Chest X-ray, AP view. Patient: 20 years old, sex M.
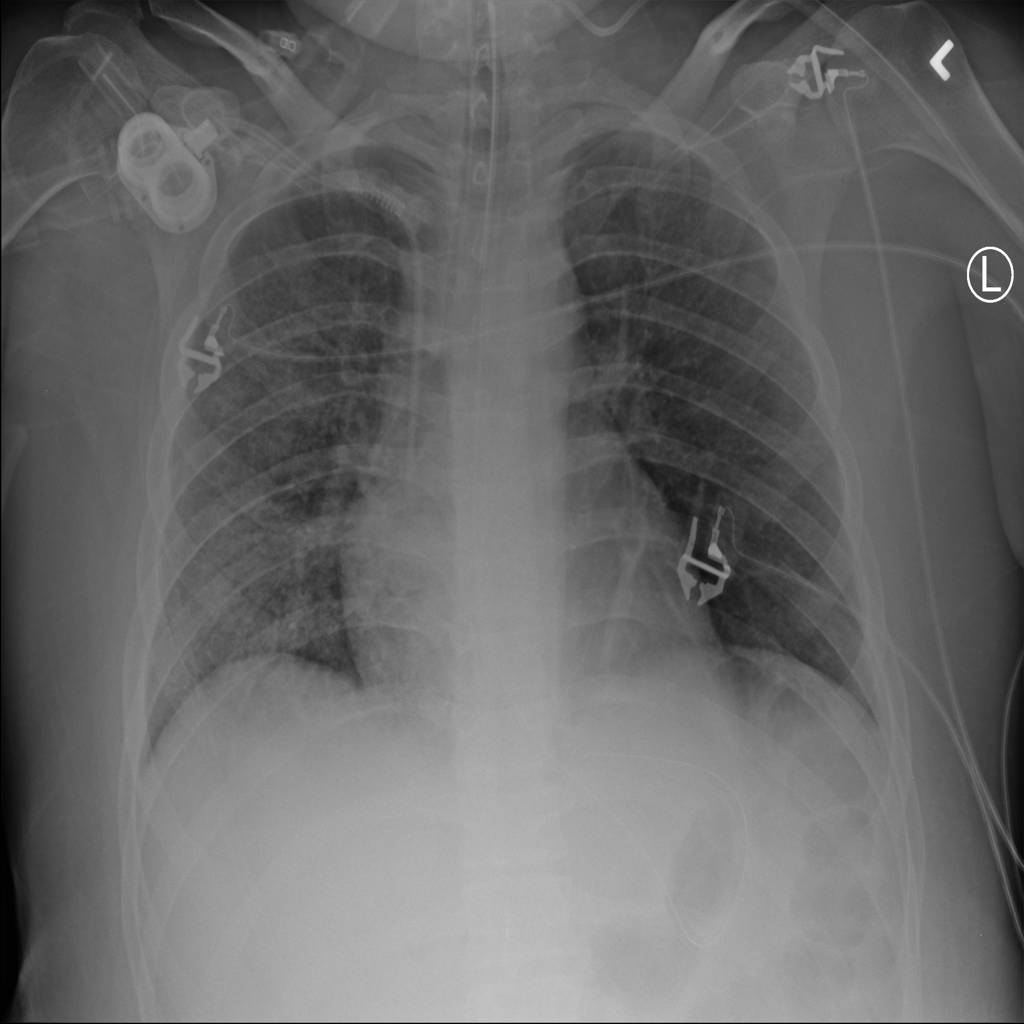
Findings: Consolidation